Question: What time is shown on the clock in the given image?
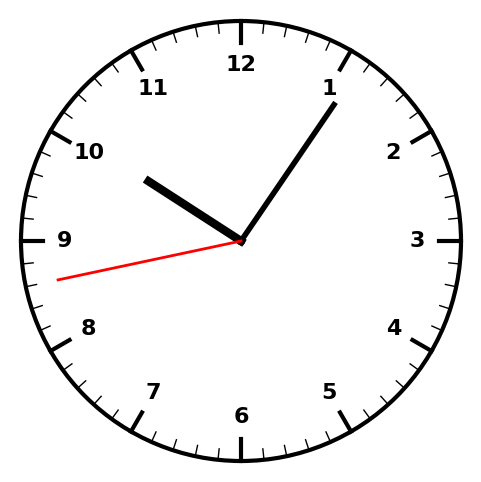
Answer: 10:05:43